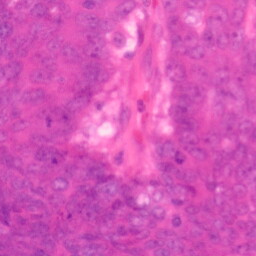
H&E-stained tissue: Colon